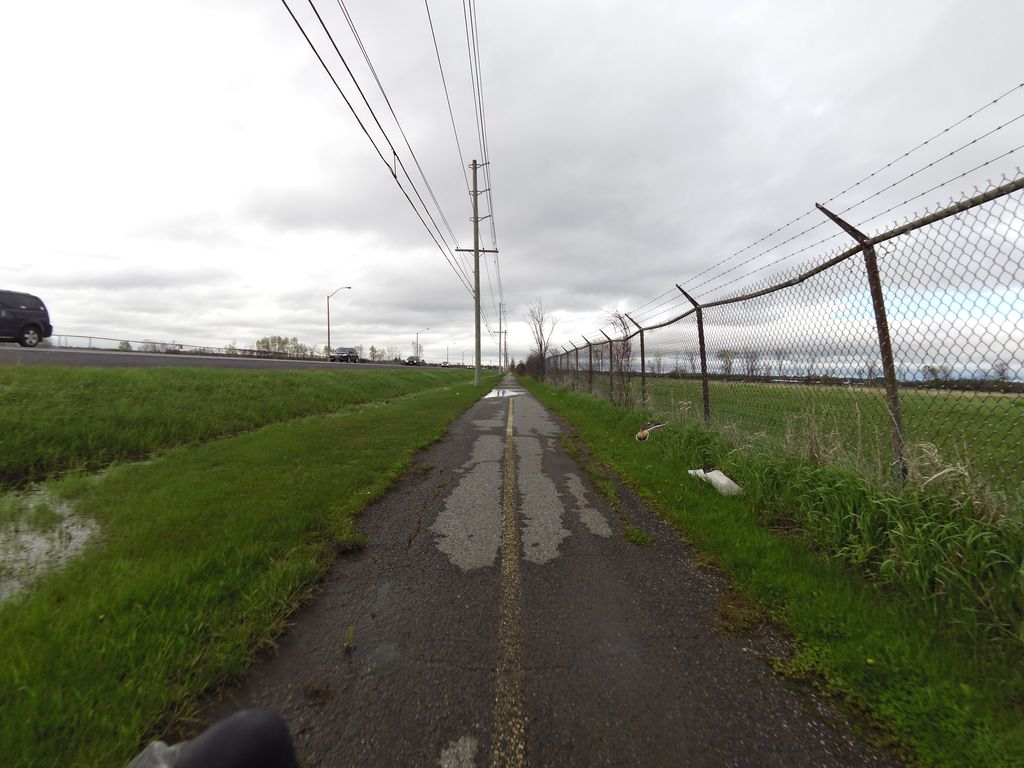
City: ottawa-gatineau